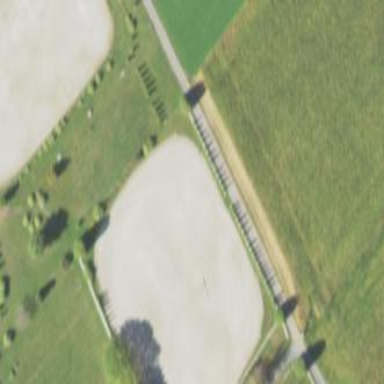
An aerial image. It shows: Equestrian pitch used for leisure and sports activities.